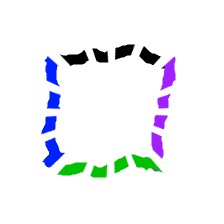
Shape: square